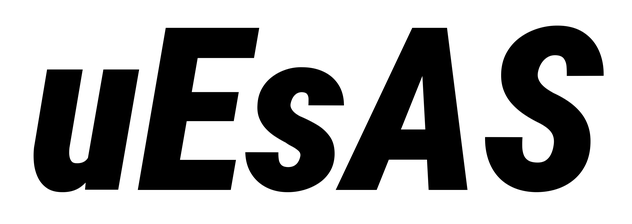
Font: Roboto-Italic_Condensed_Black_Italic